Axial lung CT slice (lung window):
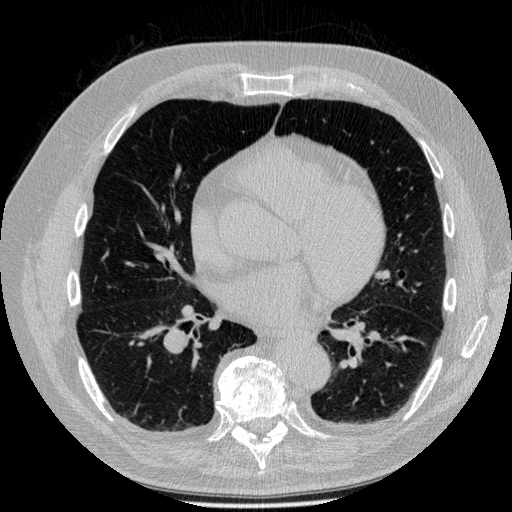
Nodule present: no